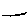
Label: line